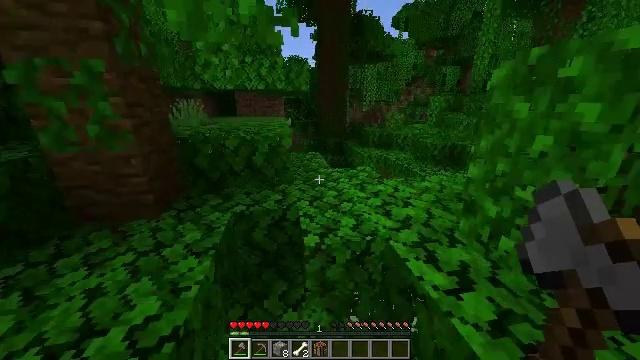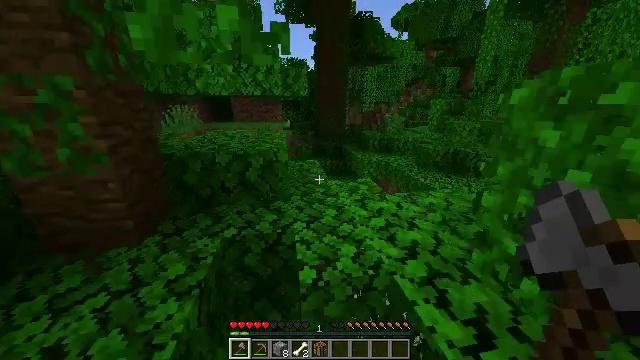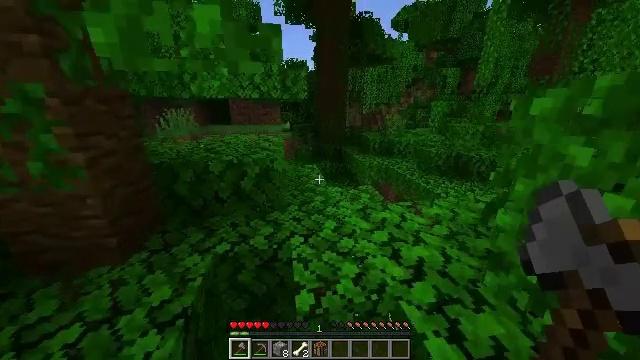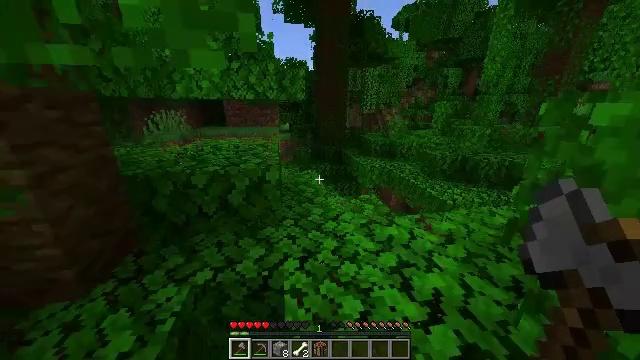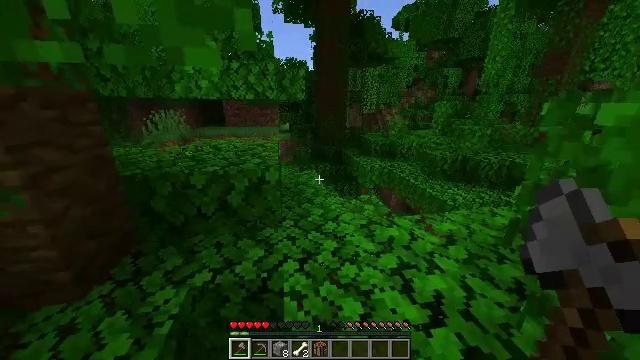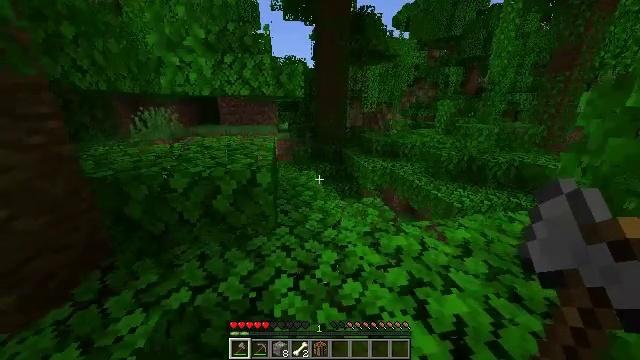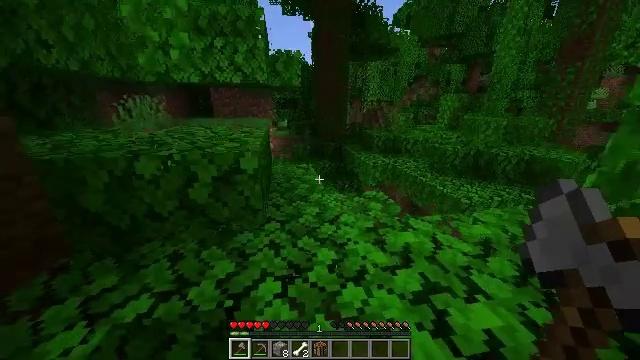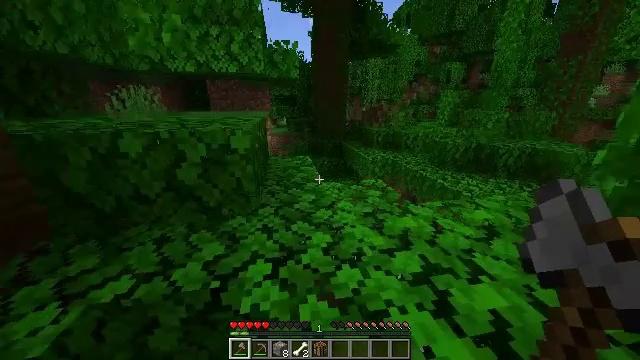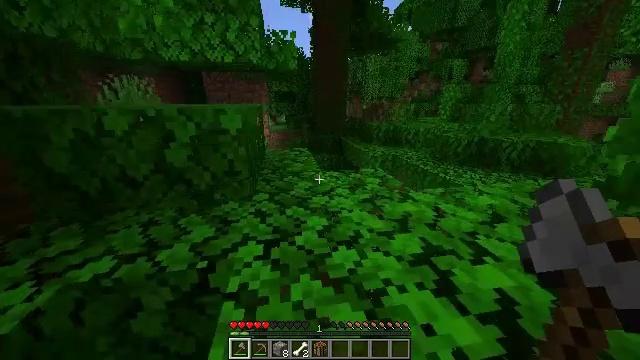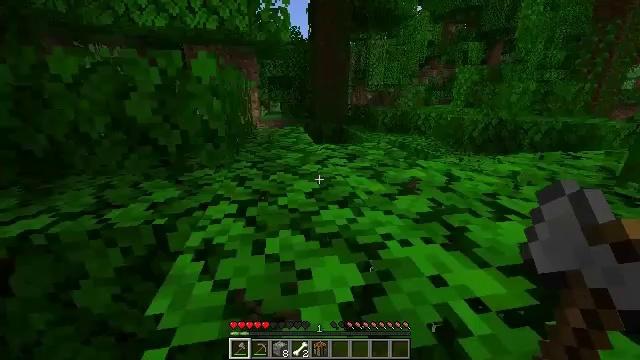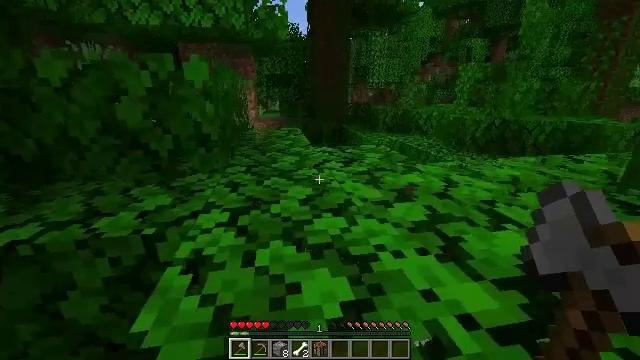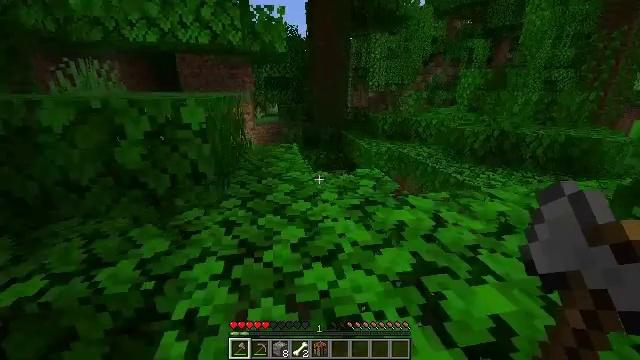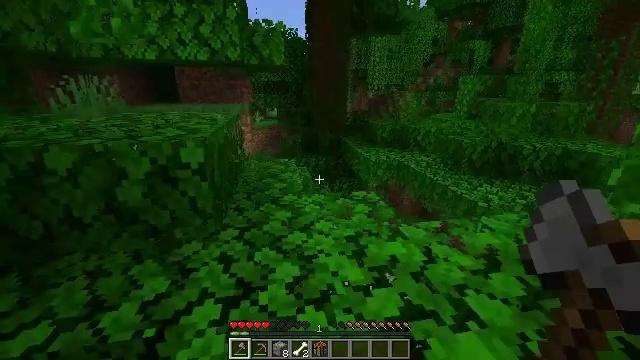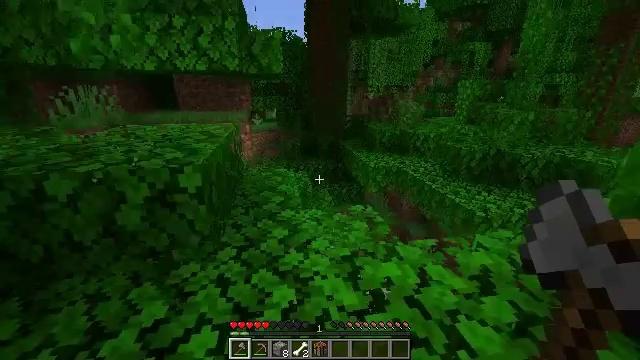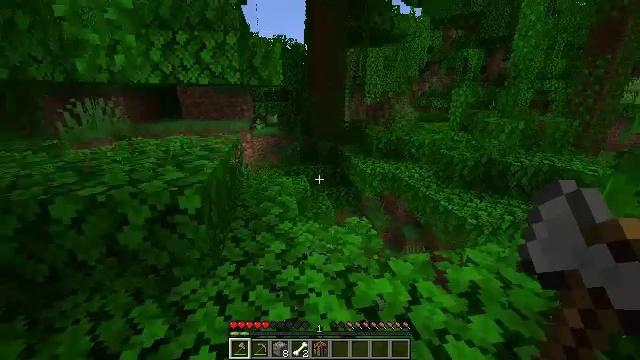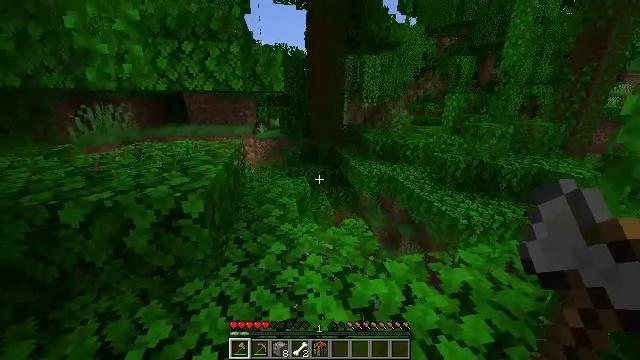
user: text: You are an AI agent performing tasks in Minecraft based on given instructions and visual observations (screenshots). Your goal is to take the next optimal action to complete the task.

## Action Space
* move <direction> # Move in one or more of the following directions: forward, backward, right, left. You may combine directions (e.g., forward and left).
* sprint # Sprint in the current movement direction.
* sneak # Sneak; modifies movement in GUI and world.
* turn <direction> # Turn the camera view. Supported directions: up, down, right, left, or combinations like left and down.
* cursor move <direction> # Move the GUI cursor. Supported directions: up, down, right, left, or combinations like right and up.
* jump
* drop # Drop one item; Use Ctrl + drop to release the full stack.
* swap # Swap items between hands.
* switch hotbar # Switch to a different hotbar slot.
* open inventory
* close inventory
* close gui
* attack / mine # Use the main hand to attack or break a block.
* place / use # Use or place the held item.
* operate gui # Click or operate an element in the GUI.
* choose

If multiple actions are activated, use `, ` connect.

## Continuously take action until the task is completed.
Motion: motion action
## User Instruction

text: Harvest melon from the farm.
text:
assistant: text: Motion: move forward, sprint, jump
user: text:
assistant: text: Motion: move forward, sprint, jump
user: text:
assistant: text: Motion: move forward, sprint, jump
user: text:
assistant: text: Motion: move forward, sprint, jump
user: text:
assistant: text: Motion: move forward, sprint, jump
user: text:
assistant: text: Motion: move forward, sprint
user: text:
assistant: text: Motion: move forward, sprint
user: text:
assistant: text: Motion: move forward, sprint
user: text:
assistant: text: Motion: move forward, sprint, jump
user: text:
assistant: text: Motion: move forward, sprint, jump
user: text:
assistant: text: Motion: move forward, sprint, jump
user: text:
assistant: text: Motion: move forward, sprint, jump
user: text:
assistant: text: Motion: move forward, sprint
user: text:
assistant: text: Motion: move forward, sprint
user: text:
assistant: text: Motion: move forward, sprint
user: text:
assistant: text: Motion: move forward, sprint
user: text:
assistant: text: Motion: move forward, sprint, turn right and down
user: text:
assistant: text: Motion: move forward, sprint, turn right and down
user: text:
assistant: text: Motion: move forward, sprint, turn right and down
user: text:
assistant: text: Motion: move forward, sprint, turn right
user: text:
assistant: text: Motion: move forward, sprint
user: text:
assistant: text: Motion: move forward, sprint
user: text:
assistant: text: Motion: move forward, sprint
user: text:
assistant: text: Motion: move forward, sprint
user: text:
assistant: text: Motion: move forward, sprint
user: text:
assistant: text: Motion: move forward, sprint
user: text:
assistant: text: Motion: move forward, sprint
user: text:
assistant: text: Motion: move forward, sprint
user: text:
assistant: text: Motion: move forward, sprint, jump
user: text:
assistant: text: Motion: move forward, sprint, jump